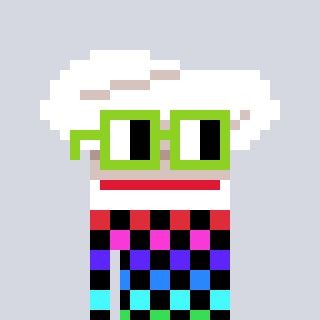
a pixel art character with square light green glasses, a chef hat-shaped head and a teal-colored body on a cool background